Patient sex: F
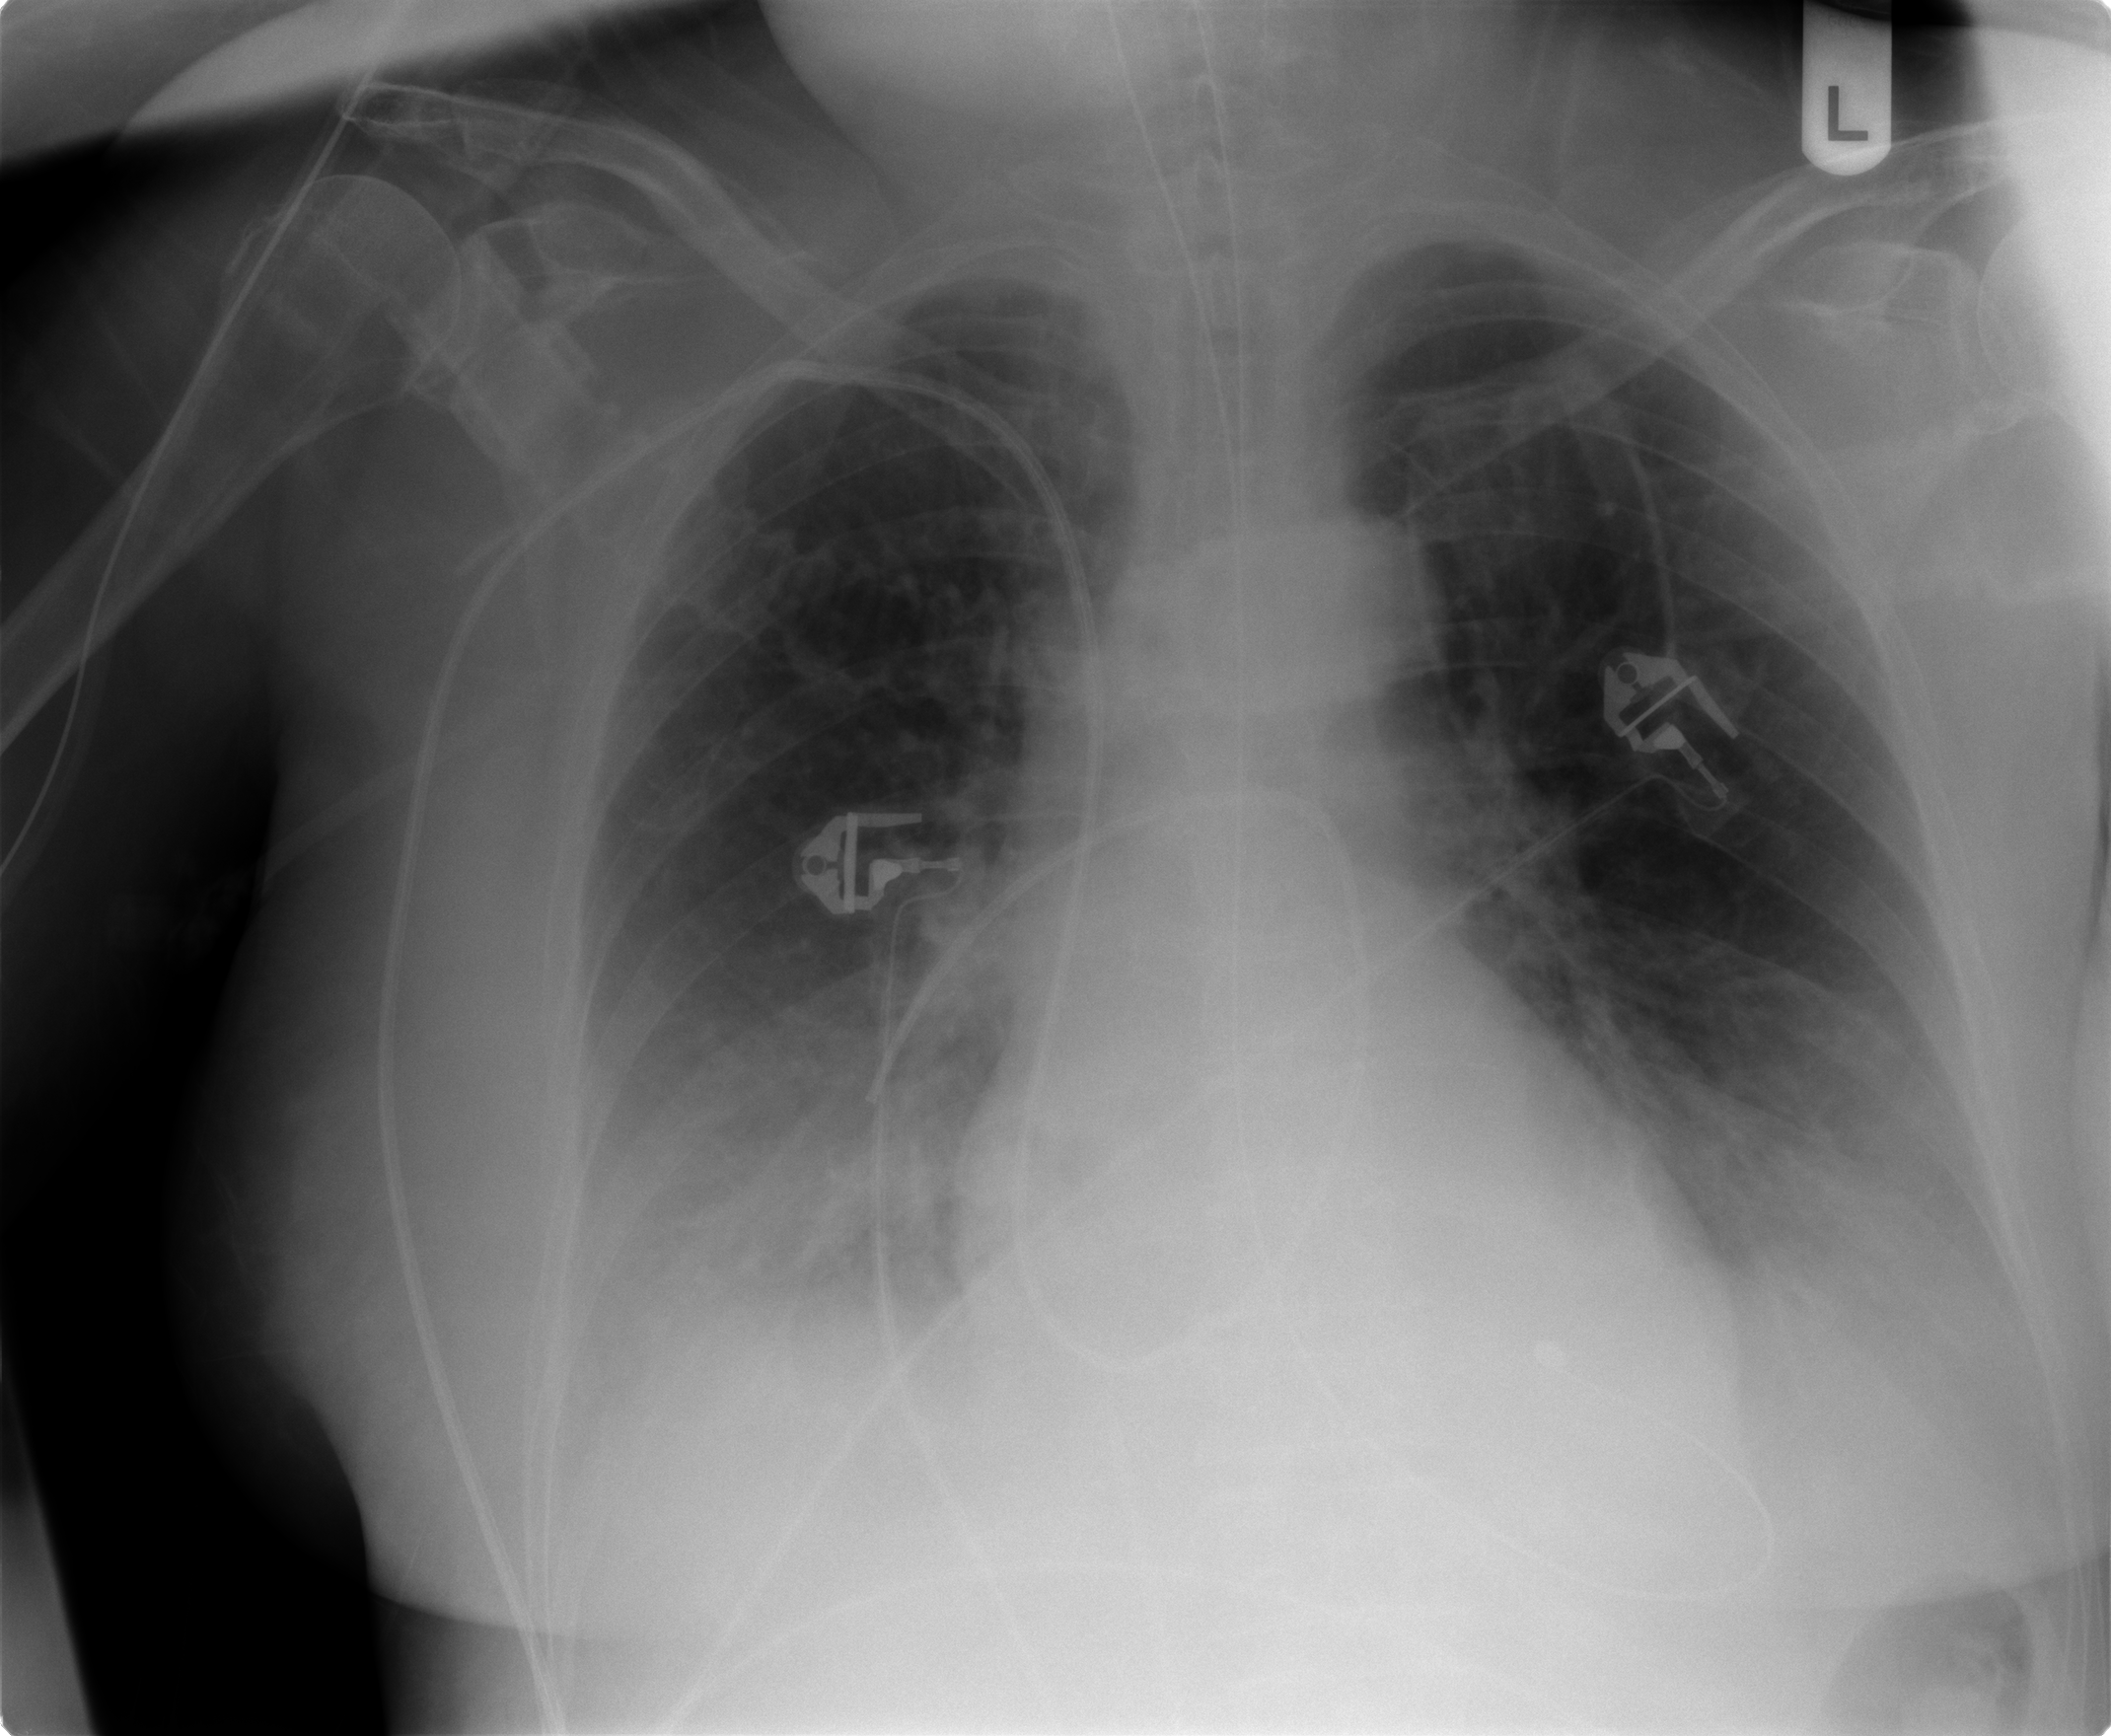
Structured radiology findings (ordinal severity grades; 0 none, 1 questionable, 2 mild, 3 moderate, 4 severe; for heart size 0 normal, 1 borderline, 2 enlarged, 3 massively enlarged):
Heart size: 0
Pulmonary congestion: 2
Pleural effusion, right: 3
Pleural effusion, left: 2
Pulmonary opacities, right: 1
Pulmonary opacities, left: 1
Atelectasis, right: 2
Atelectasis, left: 2